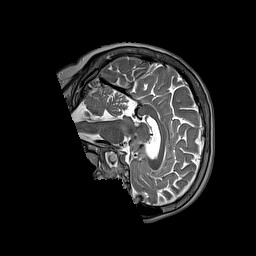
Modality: T2w
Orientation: sagittal
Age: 63
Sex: female
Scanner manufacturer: siemens
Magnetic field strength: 3 T
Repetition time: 3.2 s
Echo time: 0.212 s